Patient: sex M, age 45
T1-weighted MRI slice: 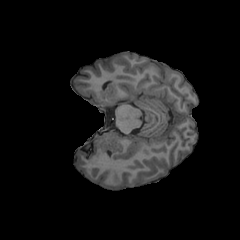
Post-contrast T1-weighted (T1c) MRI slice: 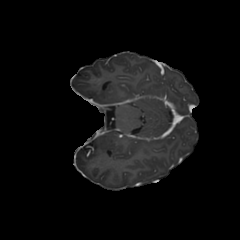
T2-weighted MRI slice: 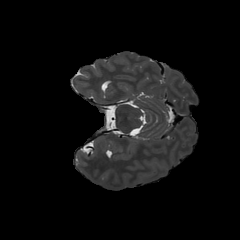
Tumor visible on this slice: no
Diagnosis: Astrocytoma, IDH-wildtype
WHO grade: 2